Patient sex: M
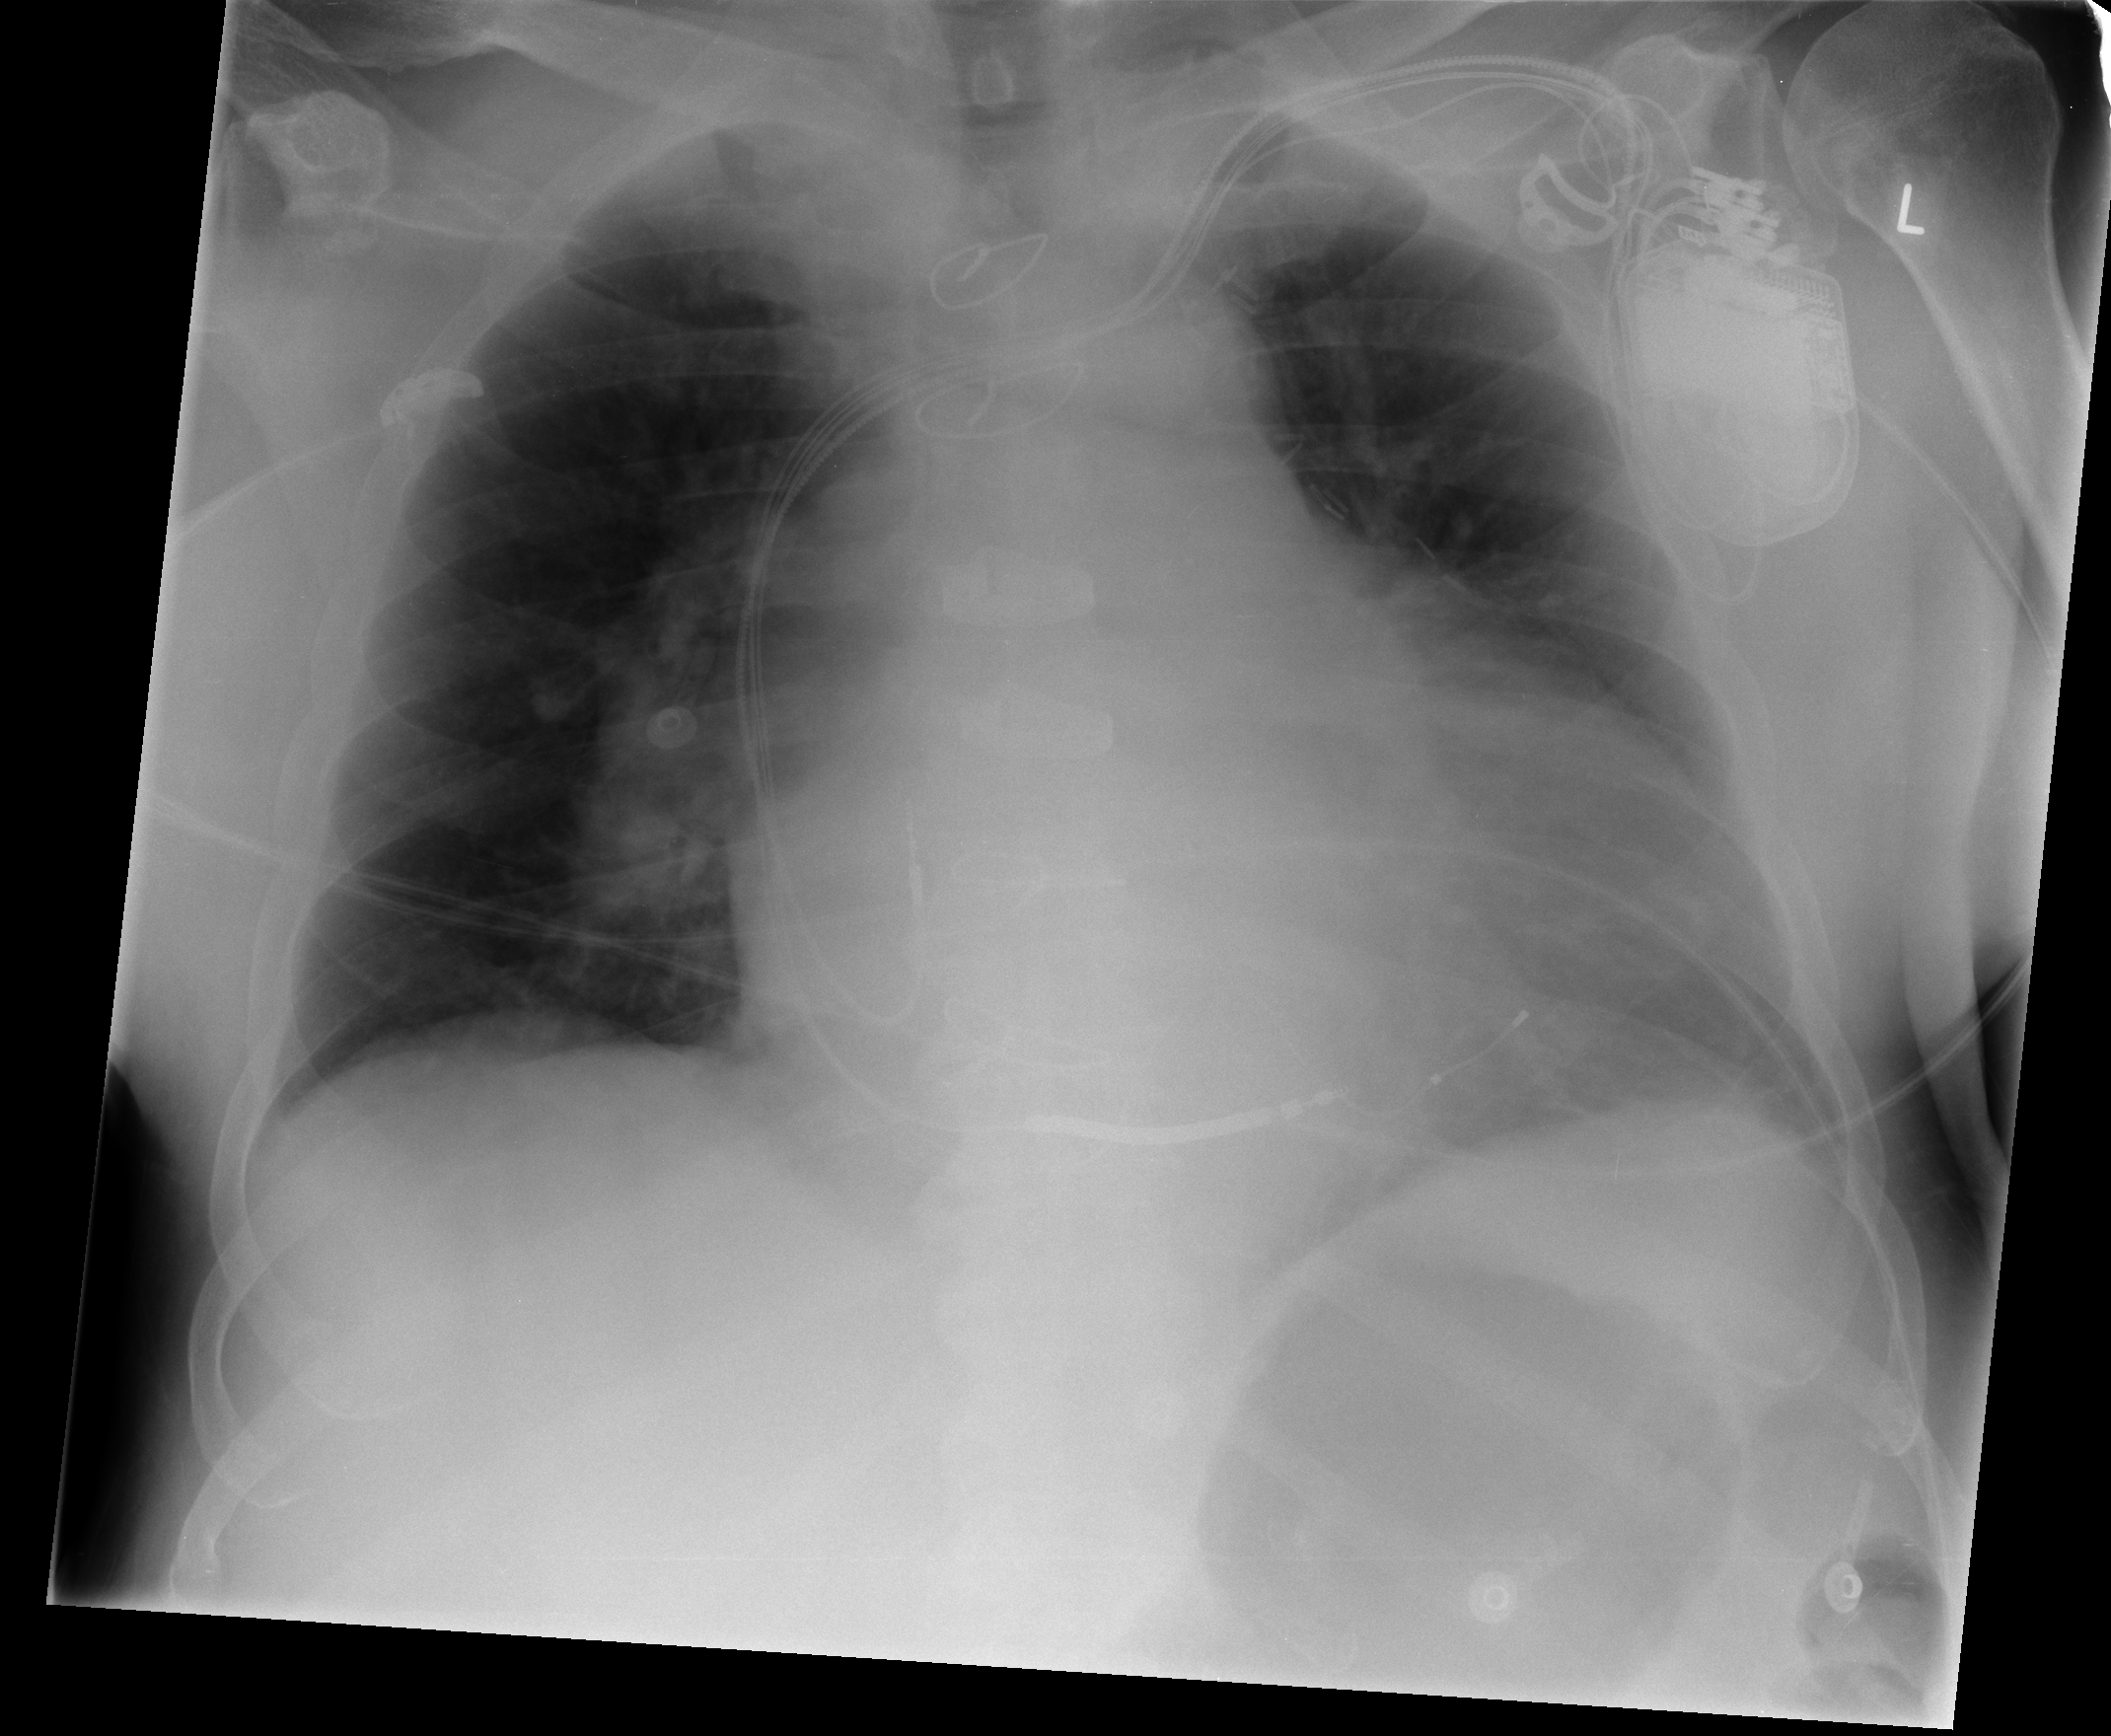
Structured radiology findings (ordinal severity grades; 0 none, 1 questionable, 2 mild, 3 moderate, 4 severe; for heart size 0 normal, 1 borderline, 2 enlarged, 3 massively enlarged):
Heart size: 3
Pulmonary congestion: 2
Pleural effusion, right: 0
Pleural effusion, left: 0
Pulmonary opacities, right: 0
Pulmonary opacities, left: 0
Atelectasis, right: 0
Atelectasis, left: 0